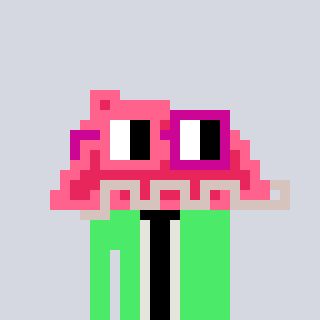
a pixel art character with square pink and red glasses, a retainer-shaped head and a teal-colored body on a cool background